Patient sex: F
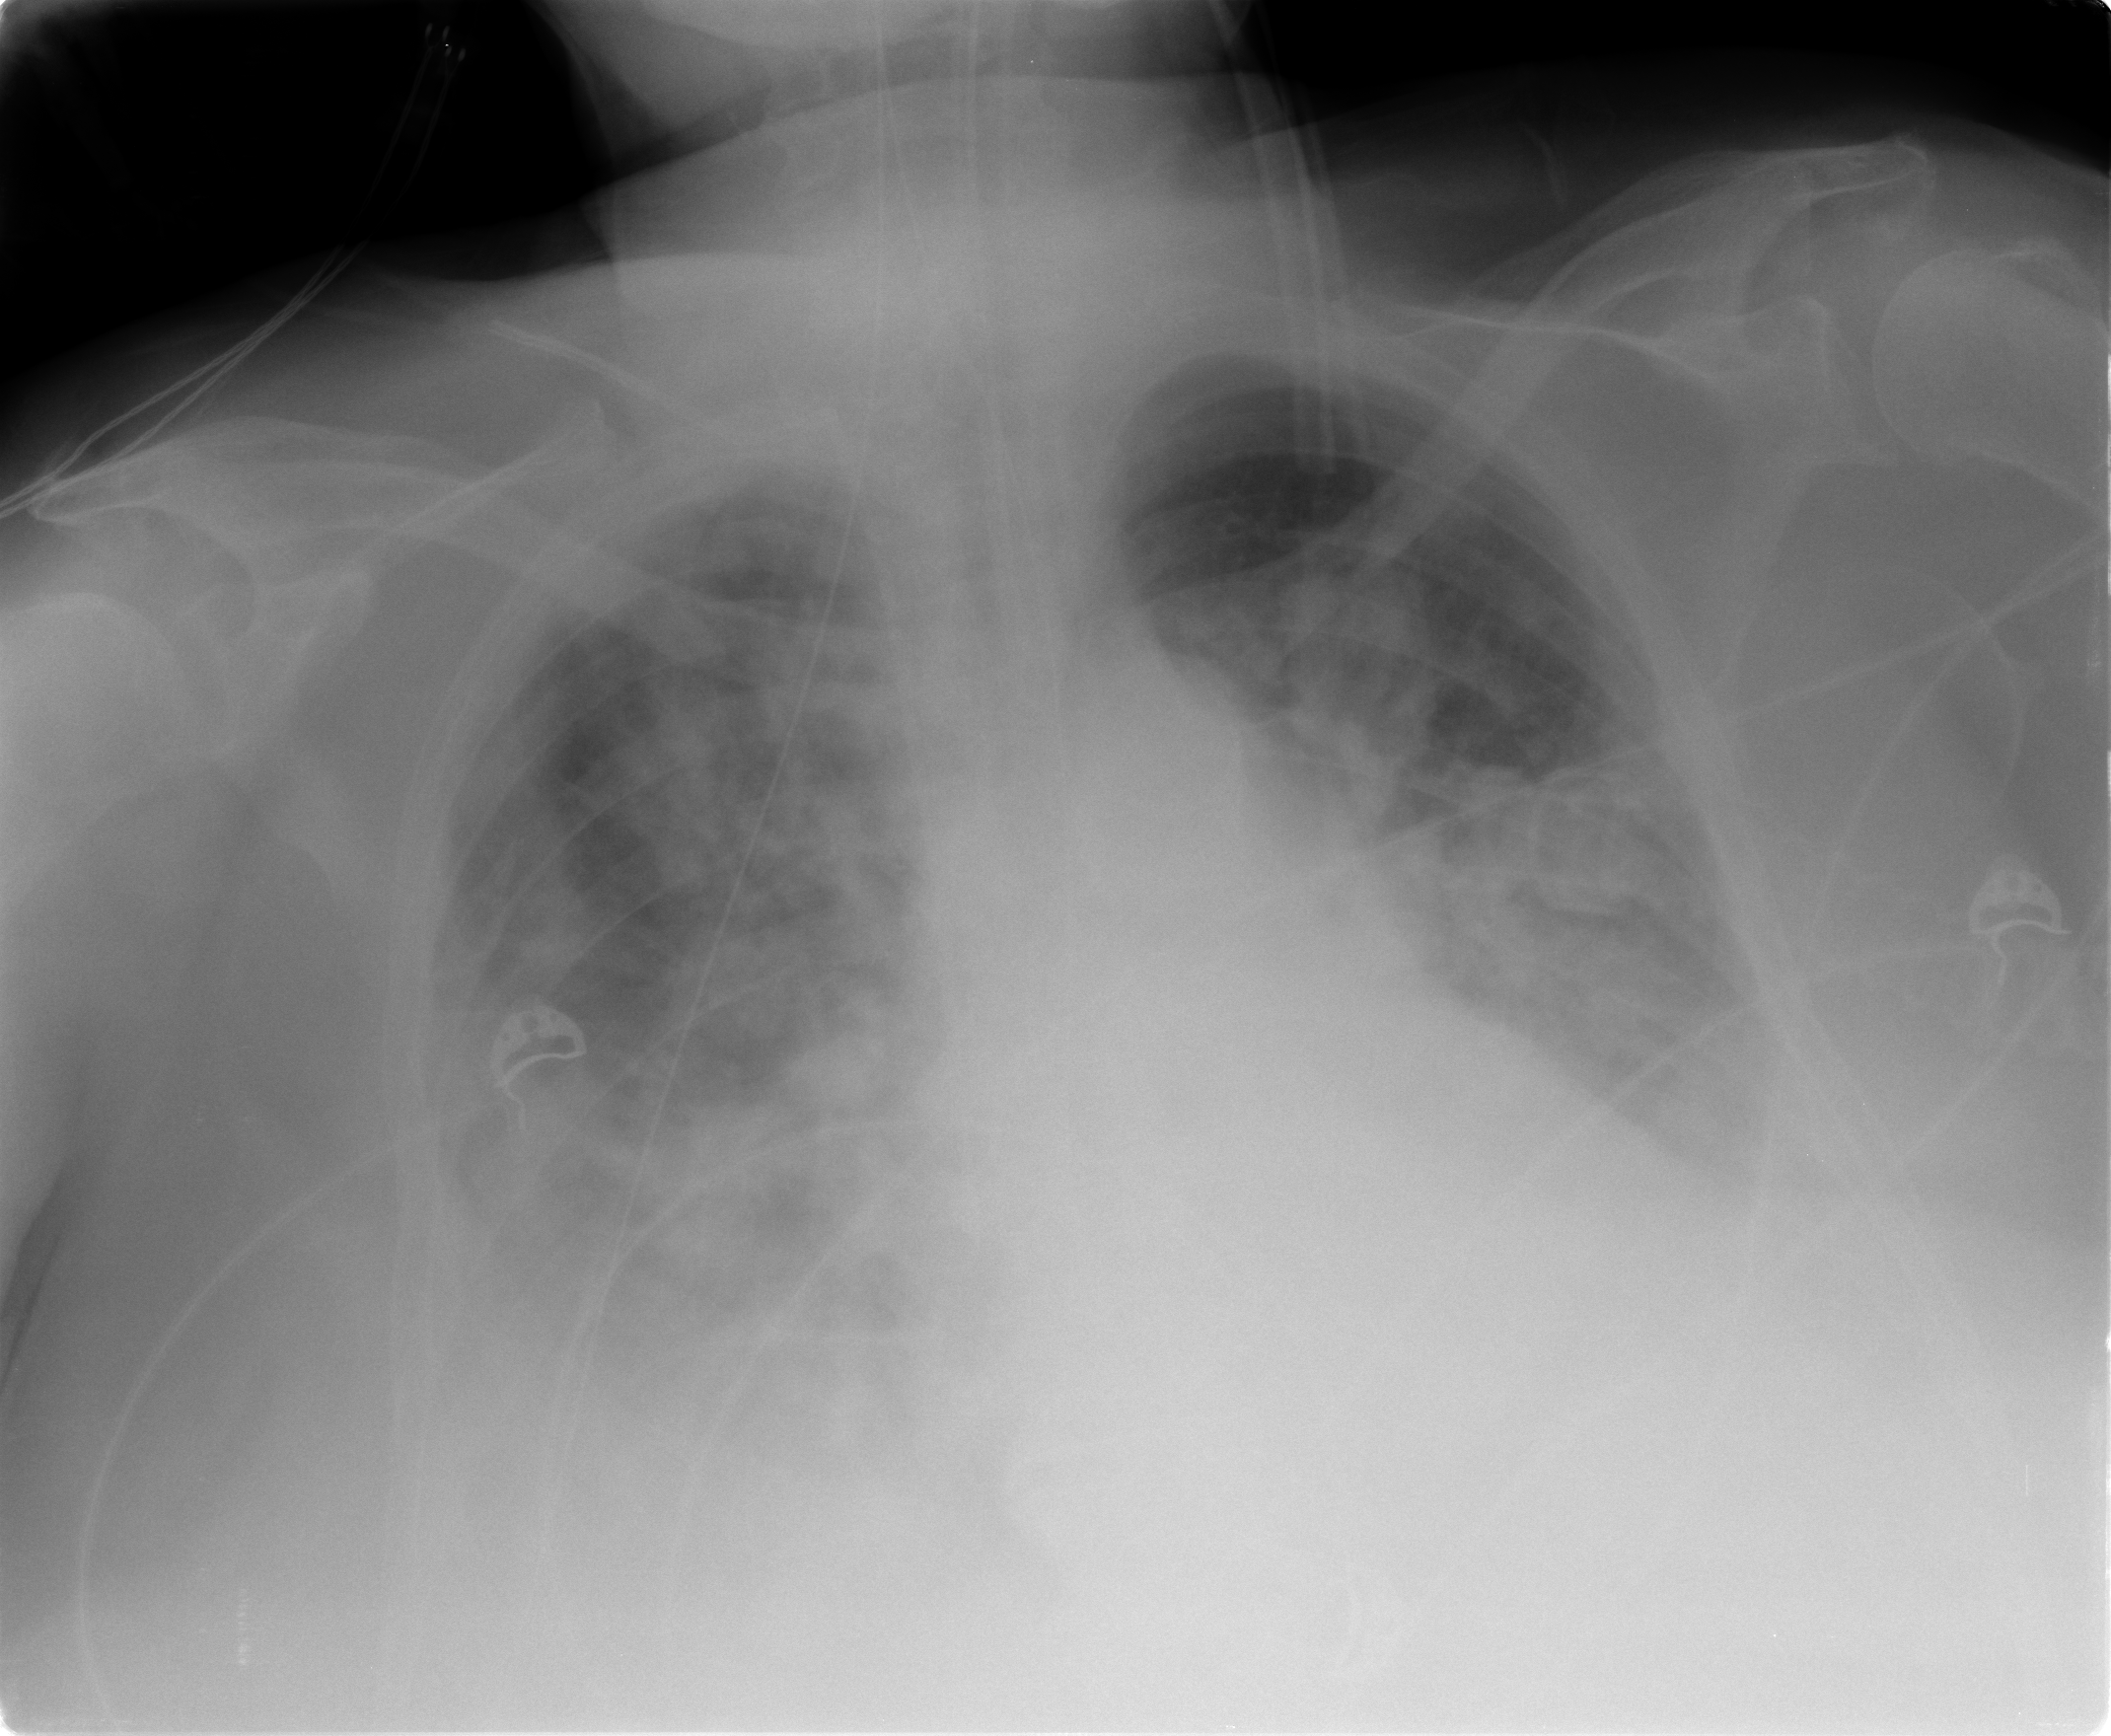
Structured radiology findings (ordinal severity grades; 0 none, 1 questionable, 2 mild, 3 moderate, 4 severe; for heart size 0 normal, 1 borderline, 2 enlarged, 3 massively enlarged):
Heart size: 0
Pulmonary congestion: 2
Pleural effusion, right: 3
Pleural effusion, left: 2
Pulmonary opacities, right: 3
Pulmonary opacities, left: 3
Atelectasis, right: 2
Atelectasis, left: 2